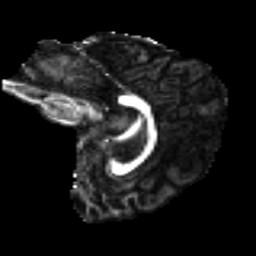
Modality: FA
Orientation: sagittal
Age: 23
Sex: female
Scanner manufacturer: ge
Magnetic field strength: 3 T
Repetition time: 7.8 s
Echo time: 0.0606 s